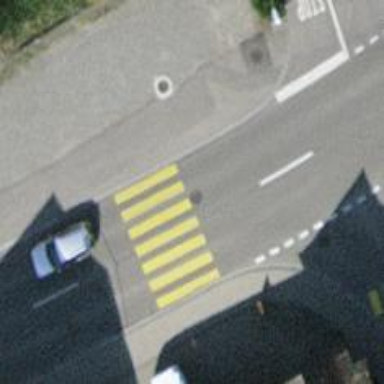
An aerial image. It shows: Marked crossing with visible markings.